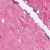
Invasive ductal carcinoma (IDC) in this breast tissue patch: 0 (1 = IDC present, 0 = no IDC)